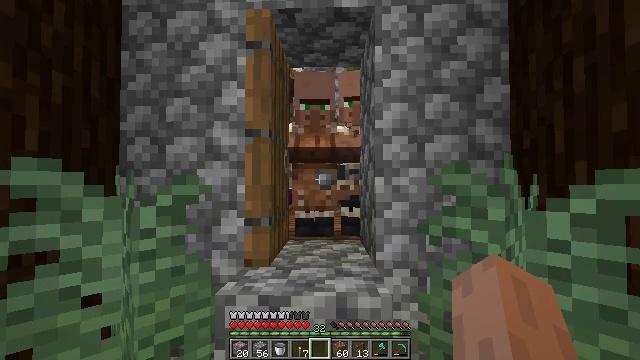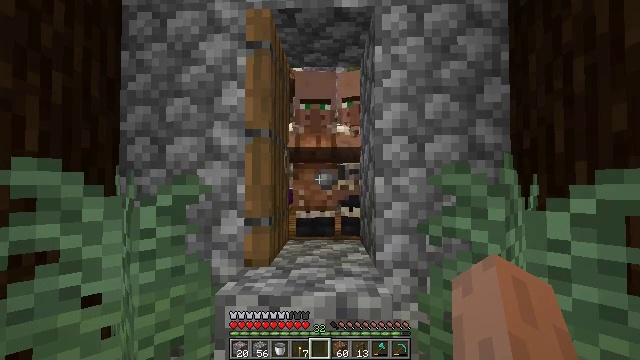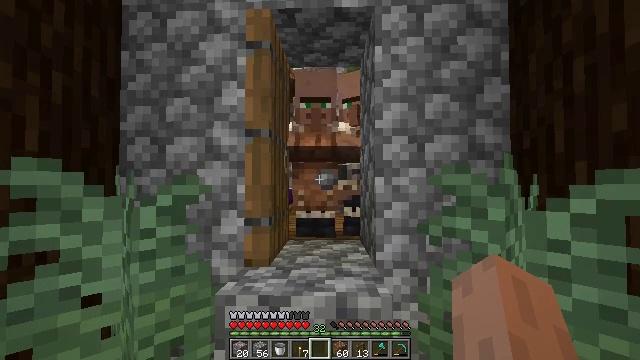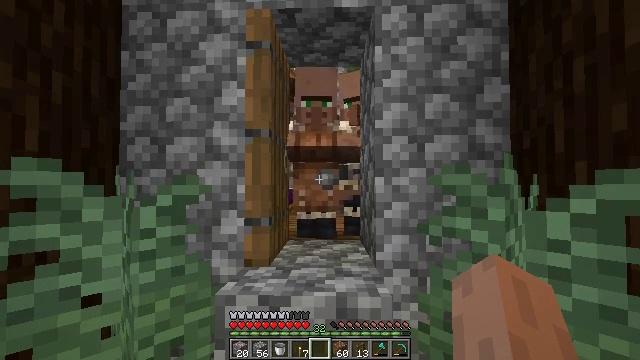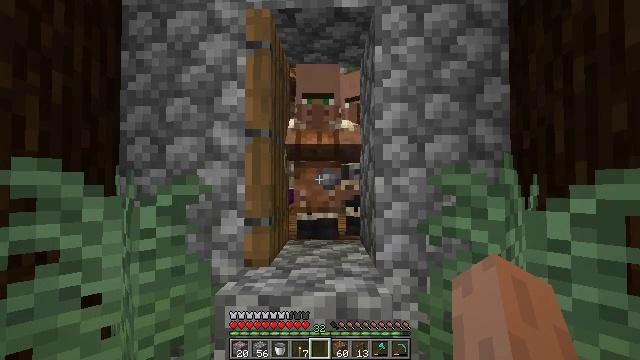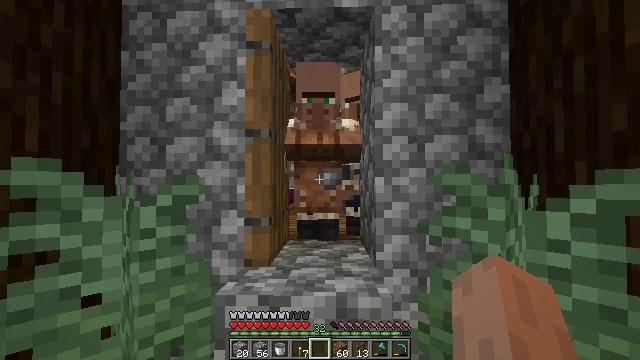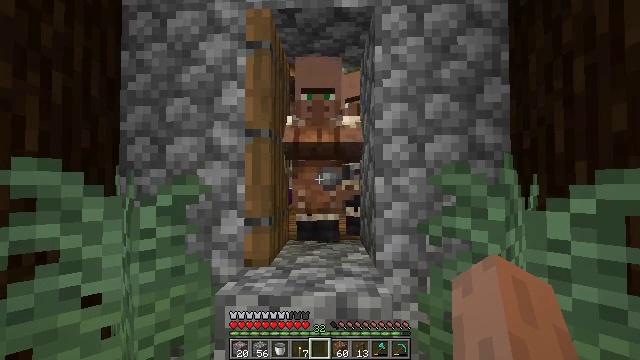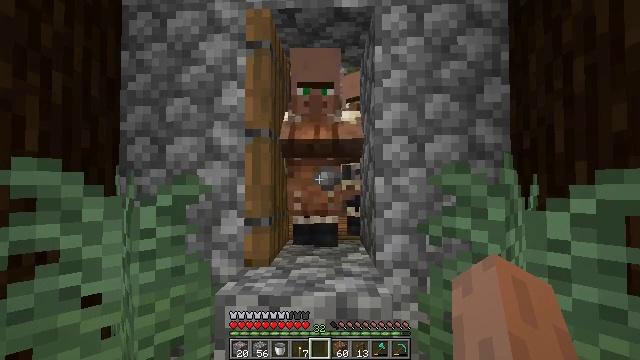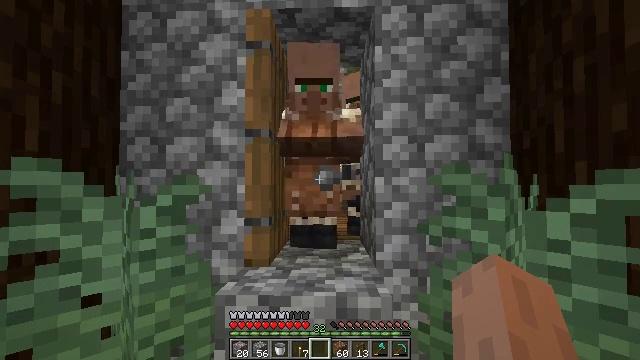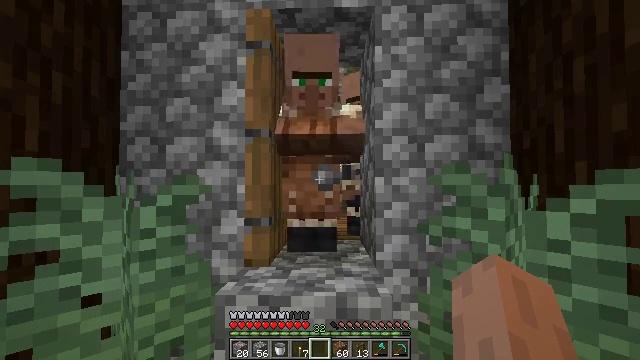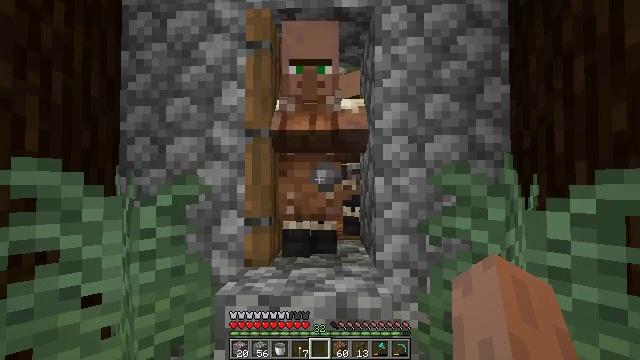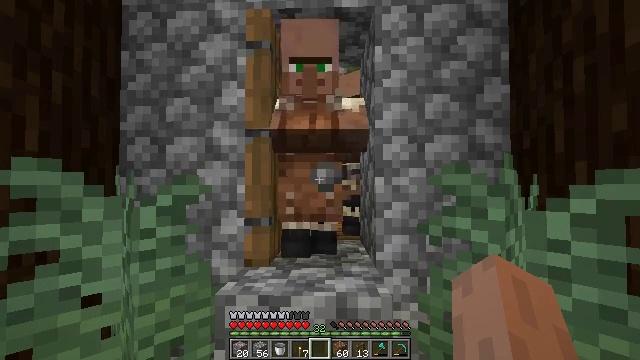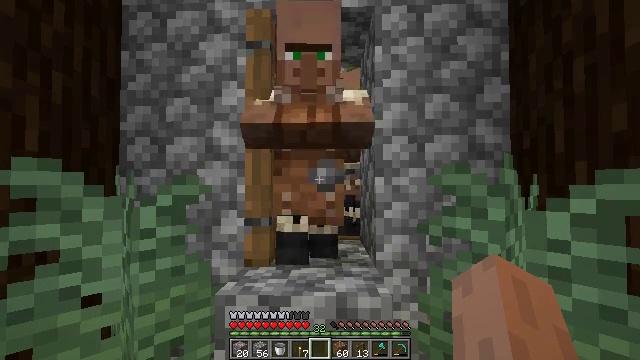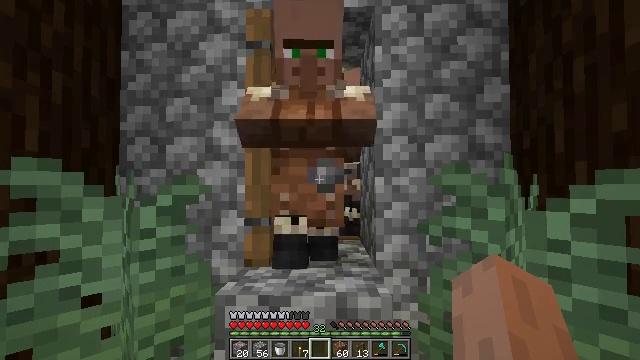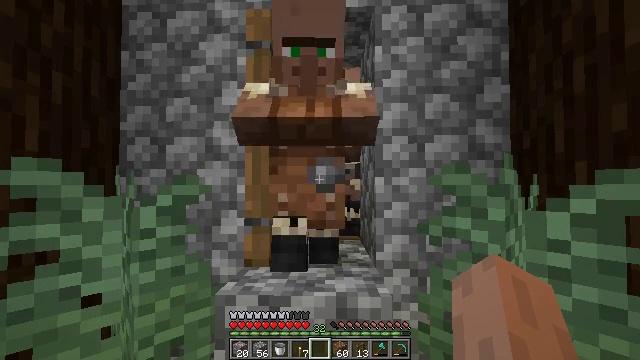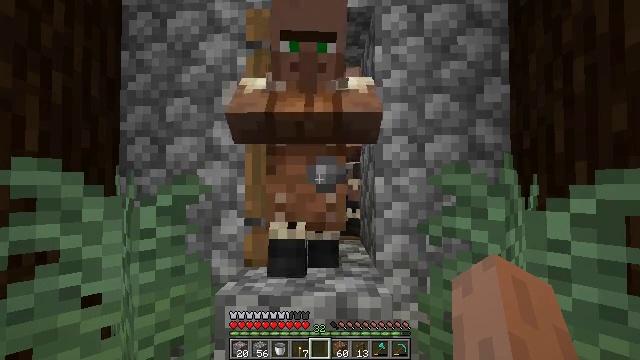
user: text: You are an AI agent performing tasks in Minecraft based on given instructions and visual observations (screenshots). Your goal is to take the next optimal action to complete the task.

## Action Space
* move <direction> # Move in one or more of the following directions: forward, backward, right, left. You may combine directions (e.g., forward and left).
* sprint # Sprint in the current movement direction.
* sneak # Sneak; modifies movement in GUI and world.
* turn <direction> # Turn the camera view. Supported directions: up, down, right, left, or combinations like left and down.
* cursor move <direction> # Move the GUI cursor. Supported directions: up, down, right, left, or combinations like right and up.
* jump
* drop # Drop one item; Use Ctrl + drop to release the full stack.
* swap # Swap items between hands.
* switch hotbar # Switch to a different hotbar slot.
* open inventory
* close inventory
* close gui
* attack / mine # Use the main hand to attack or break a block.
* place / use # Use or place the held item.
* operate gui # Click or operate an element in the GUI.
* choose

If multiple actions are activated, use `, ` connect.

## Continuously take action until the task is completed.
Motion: motion action
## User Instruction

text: Gather the composter from your farm.
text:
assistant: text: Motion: no_op
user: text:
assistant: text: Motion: no_op
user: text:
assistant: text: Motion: no_op
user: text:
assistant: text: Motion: no_op
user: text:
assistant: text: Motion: no_op
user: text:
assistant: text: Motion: no_op
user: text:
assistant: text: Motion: no_op
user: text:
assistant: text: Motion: no_op
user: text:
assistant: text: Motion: no_op
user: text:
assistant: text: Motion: no_op
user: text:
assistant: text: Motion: no_op
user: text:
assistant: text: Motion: no_op
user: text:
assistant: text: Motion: no_op
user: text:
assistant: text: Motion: no_op
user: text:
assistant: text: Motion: no_op
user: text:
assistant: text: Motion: move back
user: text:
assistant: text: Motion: move back
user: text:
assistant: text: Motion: move back
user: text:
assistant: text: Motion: move back
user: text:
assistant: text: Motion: move back
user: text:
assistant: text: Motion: move back
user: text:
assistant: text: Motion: move back
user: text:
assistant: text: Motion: move back
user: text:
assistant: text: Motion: move back
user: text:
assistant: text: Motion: move back
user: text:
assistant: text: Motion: move back
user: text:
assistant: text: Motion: move back
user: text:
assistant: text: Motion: move back
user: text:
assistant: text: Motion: move back
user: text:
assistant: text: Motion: move back